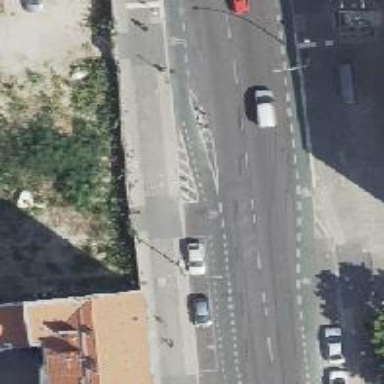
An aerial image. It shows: Secondary road with asphalt surface and separate sidewalks. There are green lane markings for both the cycle lanes.